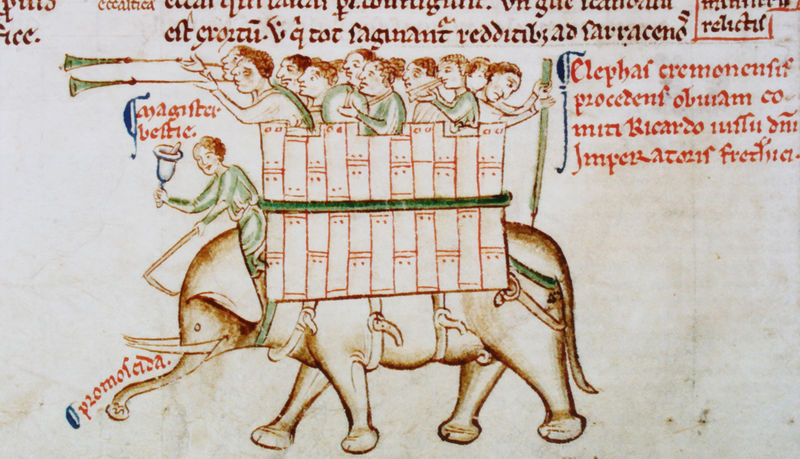
Titel: Der Elefant von Cremona aus der Chronica Maiora (Detail)
Standort: Cambridge
Institution: Corpus Christi College
Schlagwörter: feder, gemälde, grün, menschen, braun, bunt, holz, männer, zeichnung, gürtel, rot, fest, bibel, kleidung, mensch, instrument, instrumente, musik, musiker, orchester, england, reiter, stock, ausritt, beine, reiten, ritt, schrift, sitz, last, trage, transport, zug, farbe, töne, treiben, figuren, krieg, lanze, karikatur, riemen, musizieren, korb, klingel, haken, buch, orient, festung, druck, illustration, text, buchstaben, peitsche, zeremonie, trommel, pergament, flöte, zähne, glocke, mittelalter, gebunden, mönche, posaunen, fanfaren, trompeten, laute, fanfare, bote, miniatur, flöten, hacke, stechen, englisch, handschrift, beschreibung, schutz, elfenbein, schnallen, elefant, rüssel, latein, lateinisch, trompete, gurte, stosszähne, boten, elephant, buchmalerei, verkündung, jericho, bläser, hannibal, shrift, farbzeichnung, leuten, pieksen, elephant elefant, handschaftift, hannobal, raiten, ausrufer, kriegselefant, elefan, trompetenelefant, kampfelefant